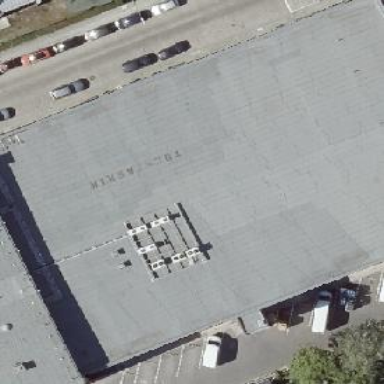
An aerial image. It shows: Flat-roofed commercial building.